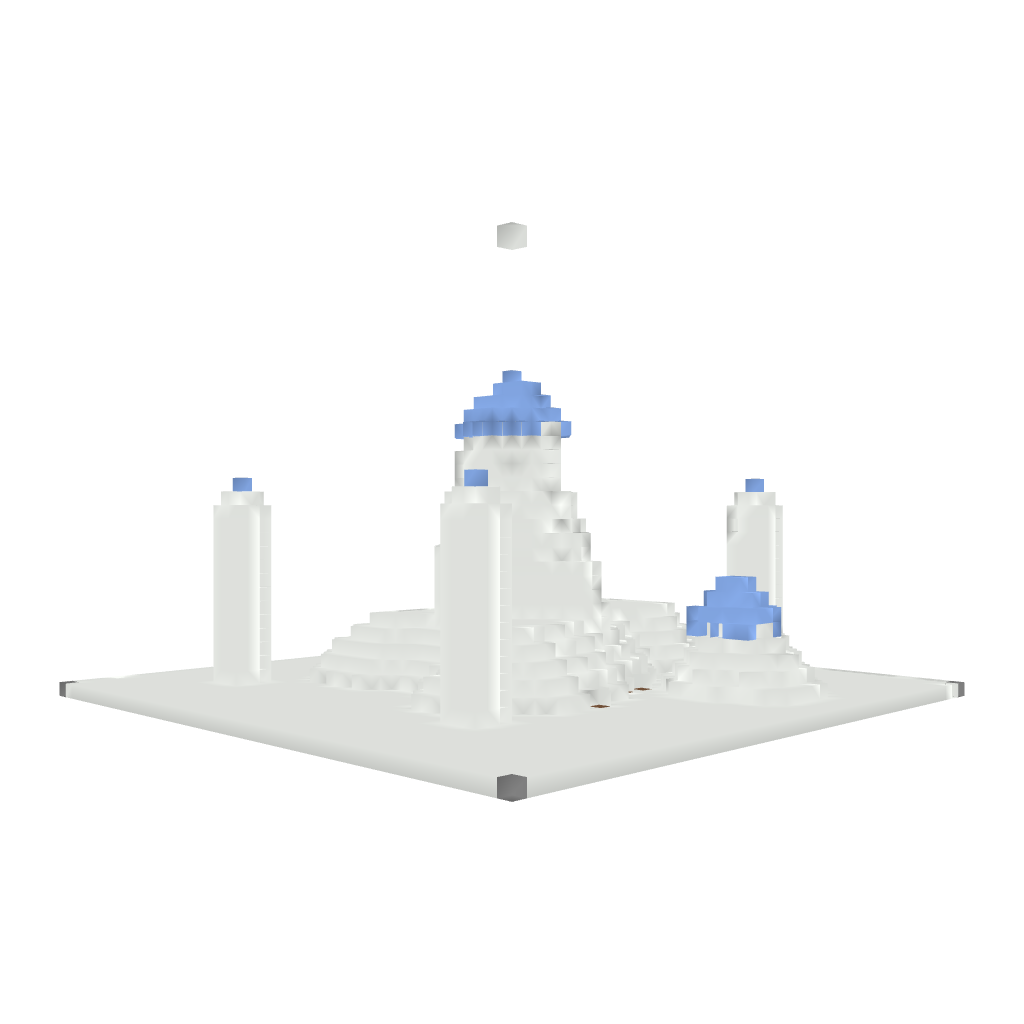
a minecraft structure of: Adventure Time Ice Kingdom - By Cybersneeze